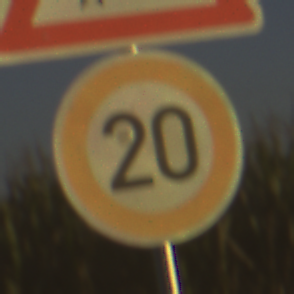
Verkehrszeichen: Geschwindigkeit20
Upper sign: DoppelkurveRechts
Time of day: SunriseSunset
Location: Outdoor (RoadRail)
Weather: Clear
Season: NotSpecified
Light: Natural